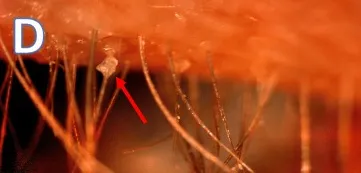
Skin and ocular findings in a patient with rosacea before treatment. D: Anterior blepharitis with waxy collarettes (red arrow) at the base of the eyelashes.
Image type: medical_photograph (skin_photograph)